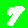
Digit: 7